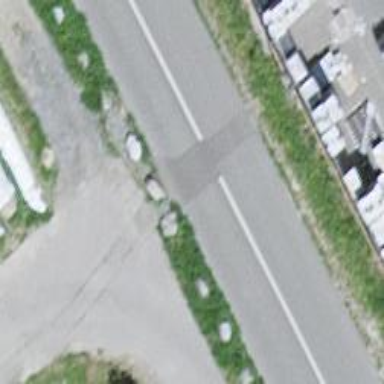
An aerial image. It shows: Block barrier.